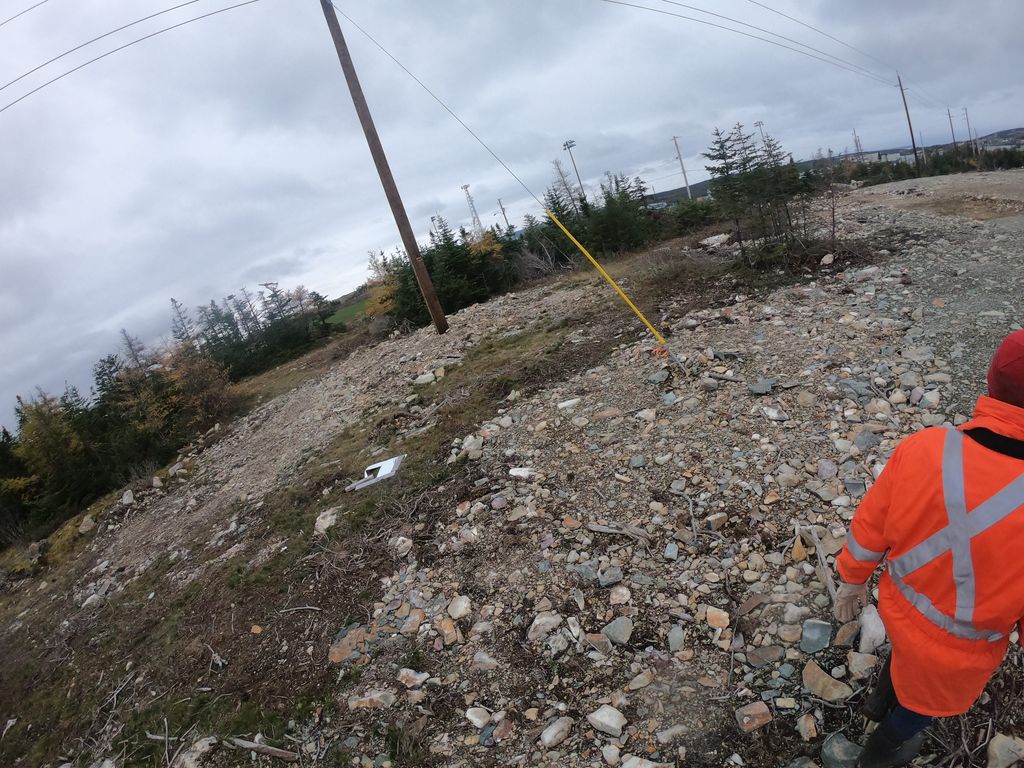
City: st_johns